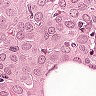
Metastatic tissue present: yes